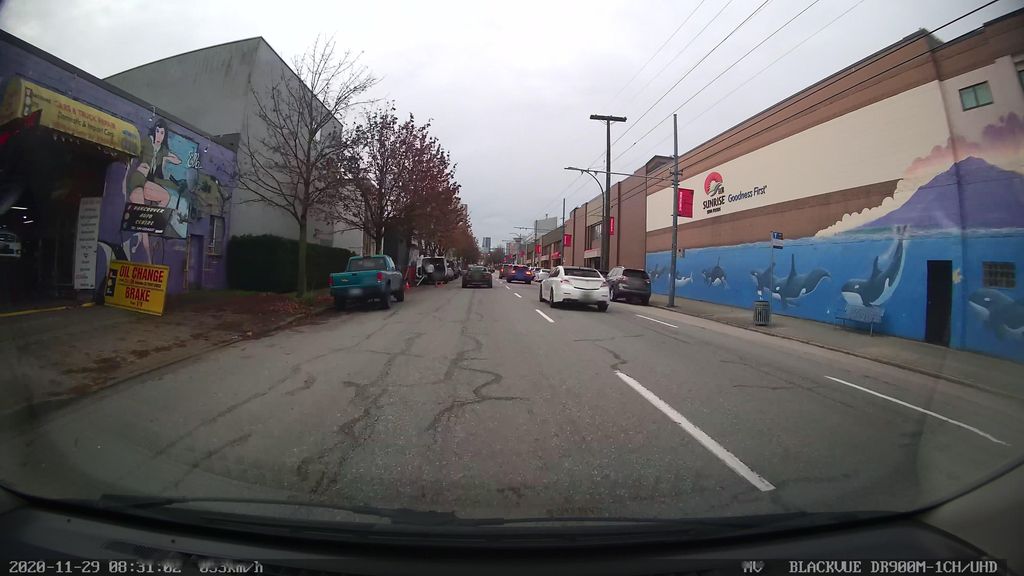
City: vancouver